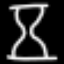
Label: hourglass